Question:
I rendered my table with django table2 and above link how it looks like.
I style it with CSS like this:
'''
thead {
background-color: #4CAF50;
font-color: white;
}
'''
It looks like the background-color works and it shows green
However the font-color did not turn white. Strangely it is purple/blue. Any idea why?
thanks in advance!
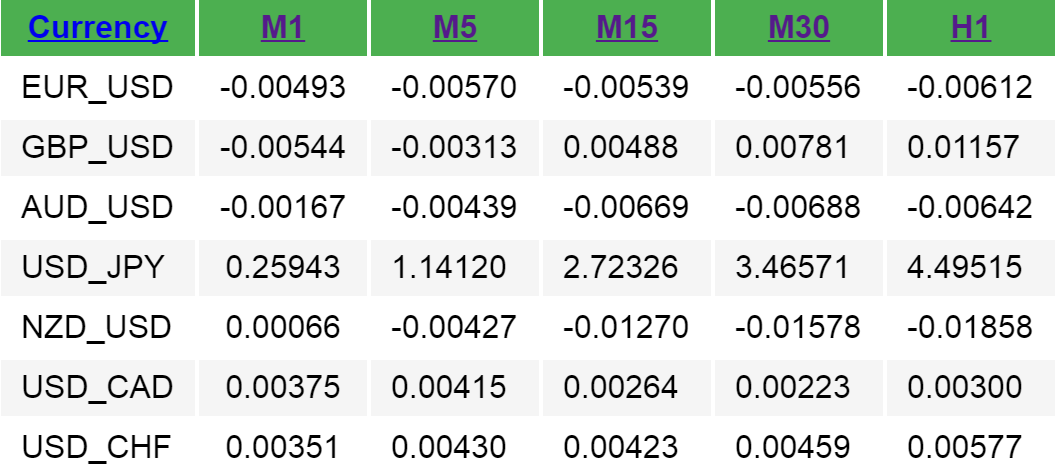
Answer: They are hyperlinks ('a' tag) for which the browser has colors.
You can set the color of hyperlinks like that:
'''
a:link {
color: red;
}
'''
'''
a:visited {
color: green;
}
'''
'''
a:hover {
color: hotpink;
}
'''
'''
a:active {
color: blue;
}
'''
Or if you want for all the same color:
'''
a {
color:white;
}
'''
If you also want to get rid of the underlines you can set the 'text-decoration' property to 'none':
'''
text-decoration:none;
'''